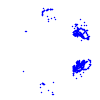
Particle: pion